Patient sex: M
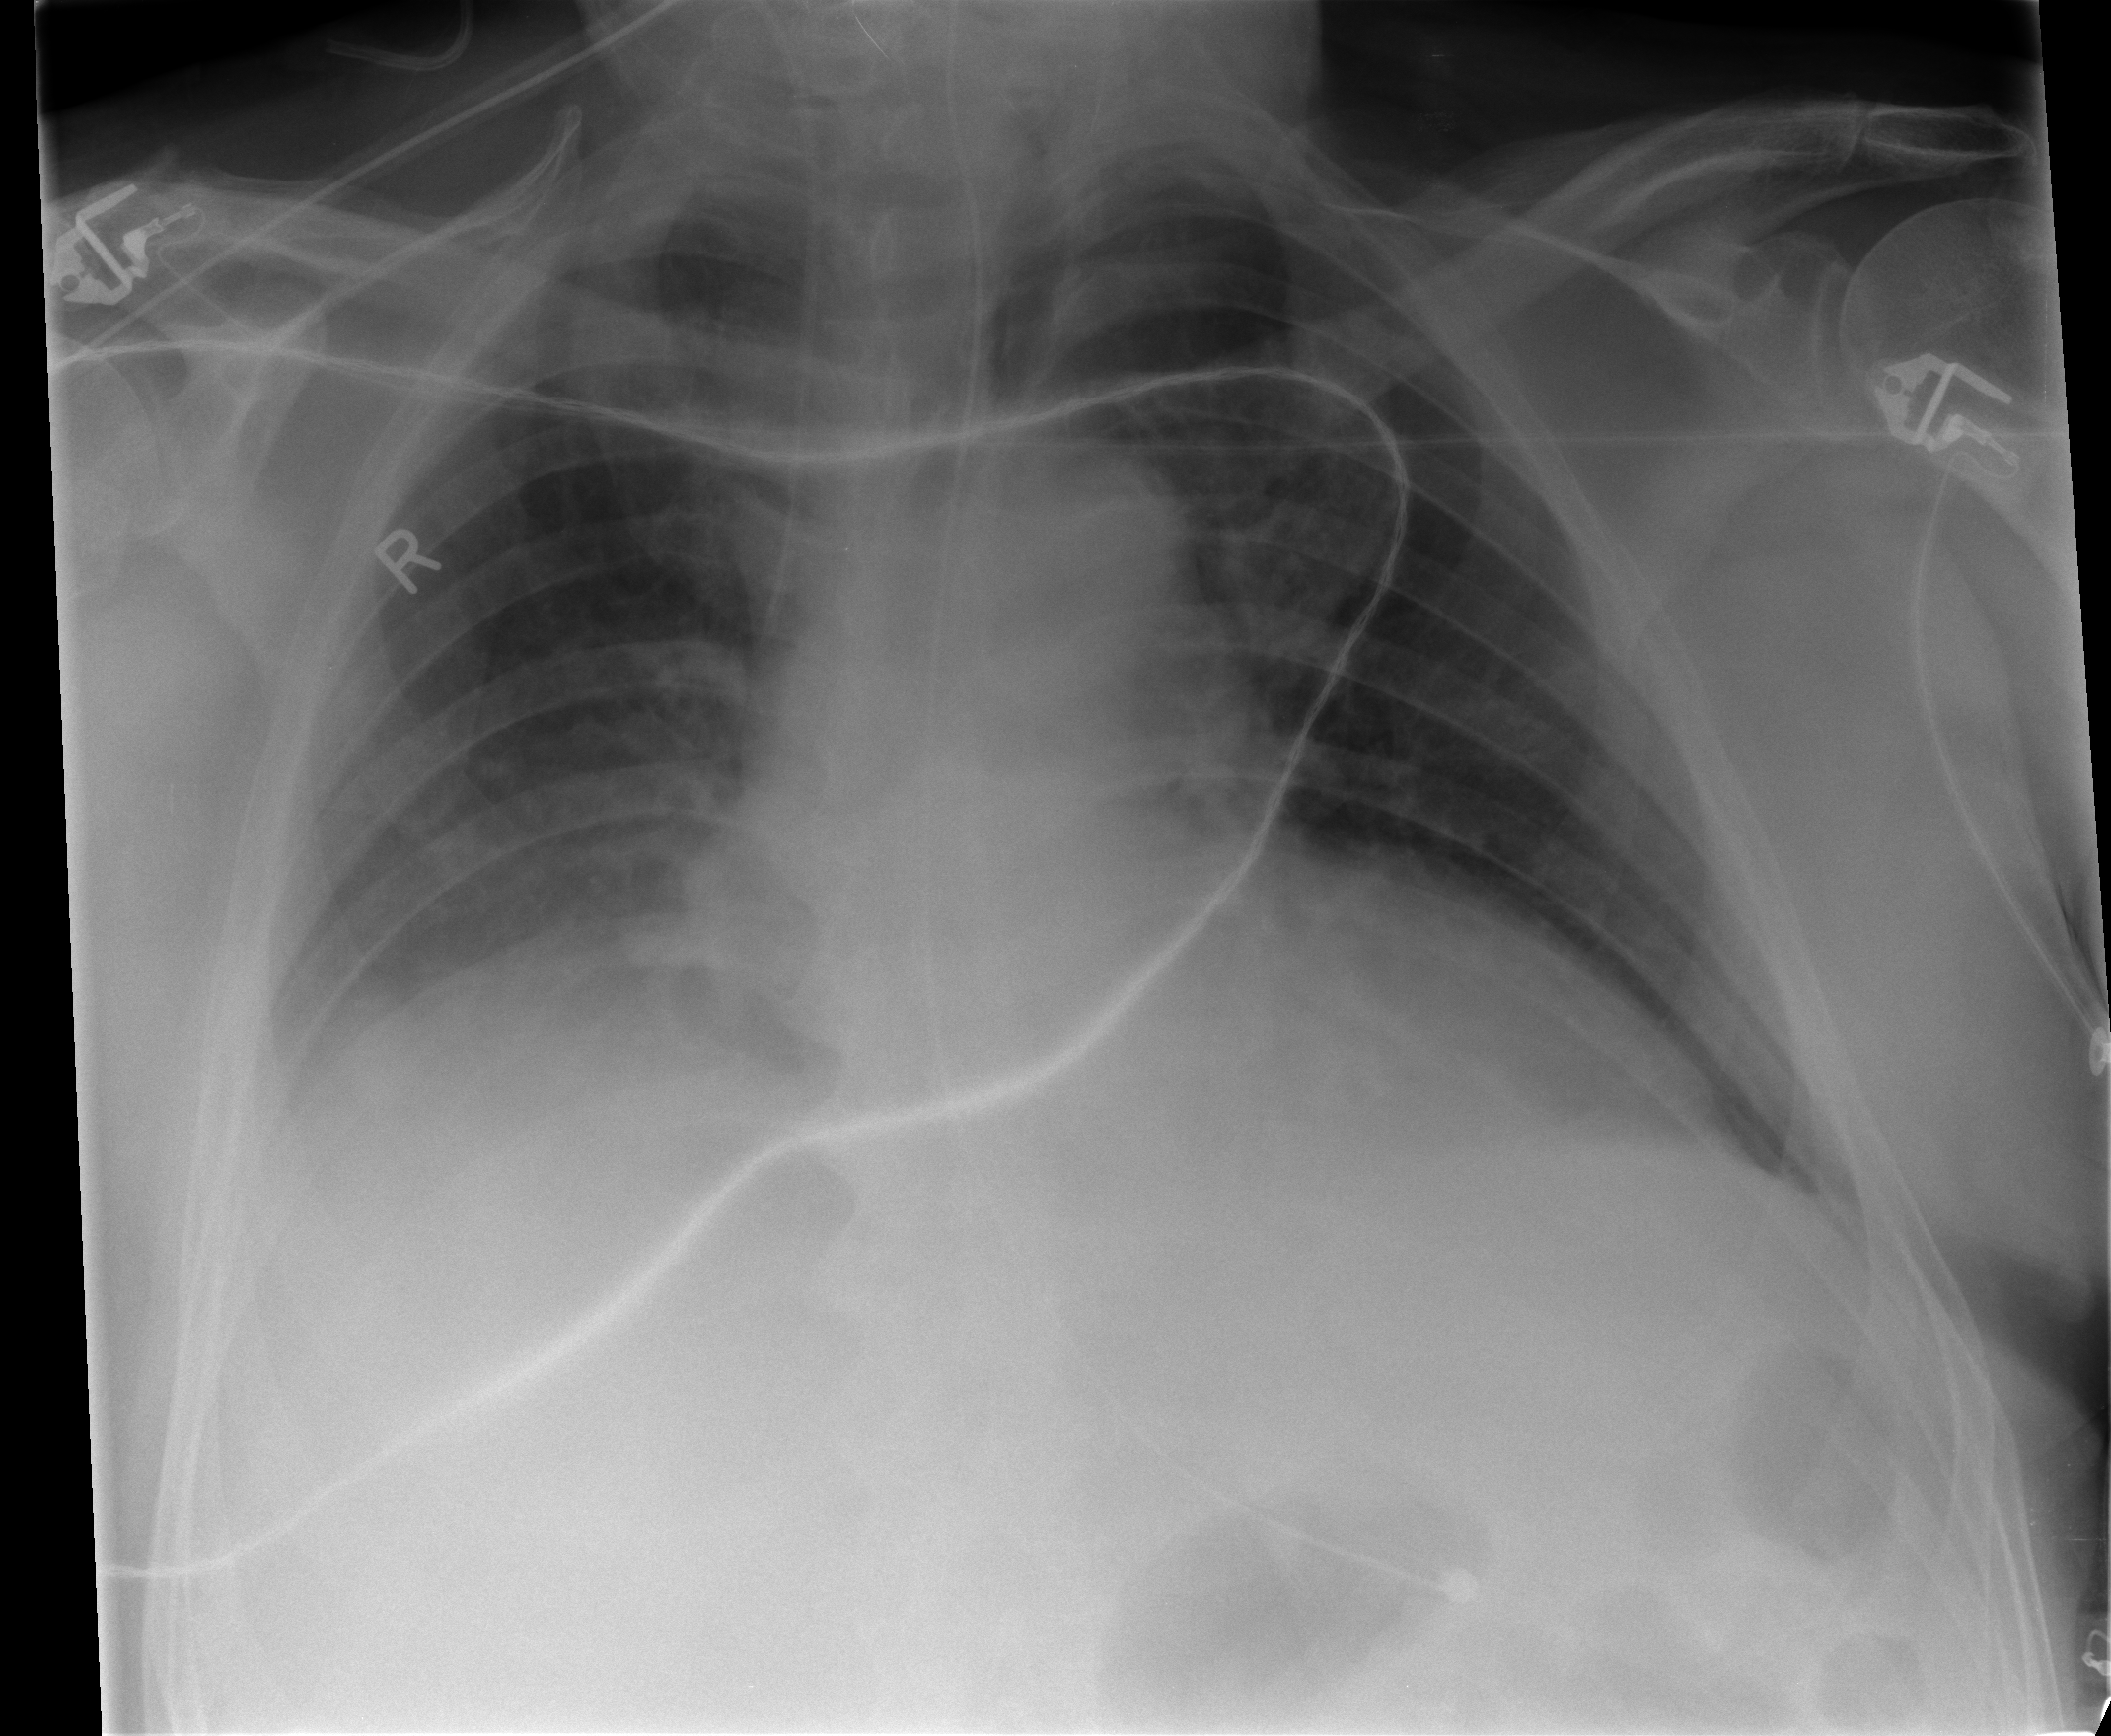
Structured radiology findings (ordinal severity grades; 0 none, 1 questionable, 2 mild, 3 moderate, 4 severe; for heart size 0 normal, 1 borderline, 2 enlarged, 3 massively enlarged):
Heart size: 3
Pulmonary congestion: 1
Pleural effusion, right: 3
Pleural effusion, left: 0
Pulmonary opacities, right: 0
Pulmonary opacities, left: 0
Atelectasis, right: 2
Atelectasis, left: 2